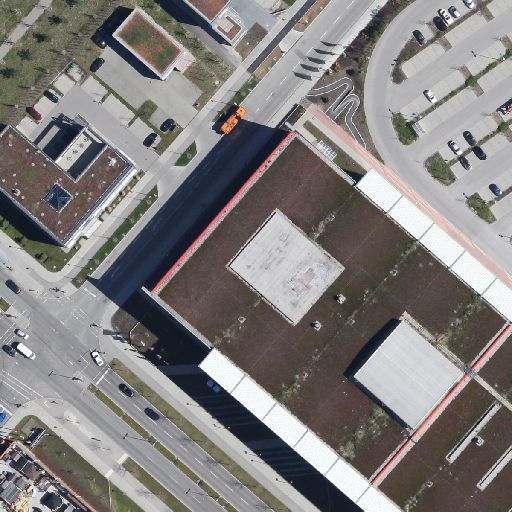
Referring expression: road